Field crop: maize
Growth stage: 2
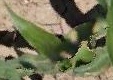
Species: maize